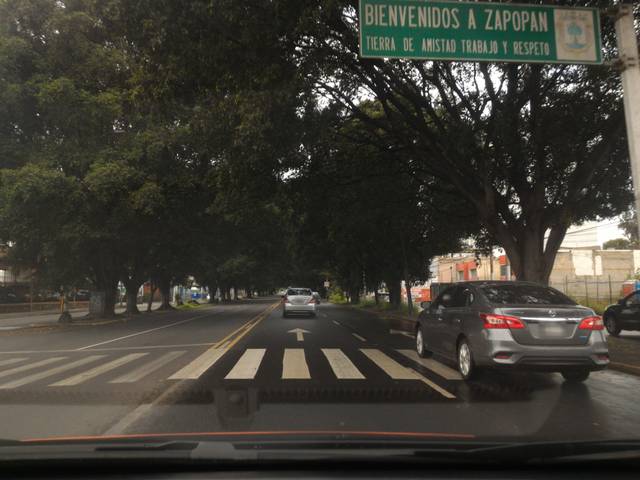
Region: Mexico
Coordinates: 20.653, -103.395